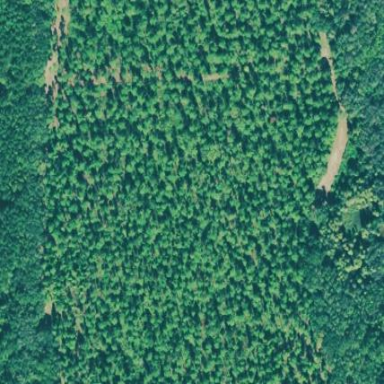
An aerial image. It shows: Forest with needle-leaved trees.